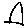
Label: triangle